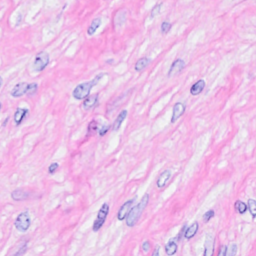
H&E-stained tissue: Breast